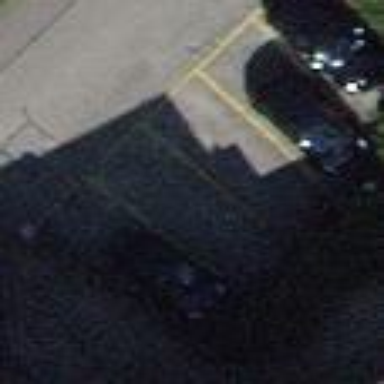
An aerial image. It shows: Street-side parking area.